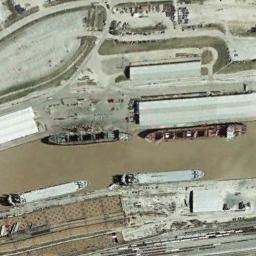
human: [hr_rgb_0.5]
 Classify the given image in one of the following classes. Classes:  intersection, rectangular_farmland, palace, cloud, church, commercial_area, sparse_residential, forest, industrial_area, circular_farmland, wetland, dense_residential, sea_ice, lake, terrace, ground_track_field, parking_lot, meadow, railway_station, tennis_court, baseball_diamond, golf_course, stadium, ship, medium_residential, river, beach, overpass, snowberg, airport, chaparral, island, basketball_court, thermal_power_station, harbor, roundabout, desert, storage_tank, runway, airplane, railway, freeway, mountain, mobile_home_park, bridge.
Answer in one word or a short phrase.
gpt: ship